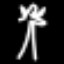
Label: palm tree